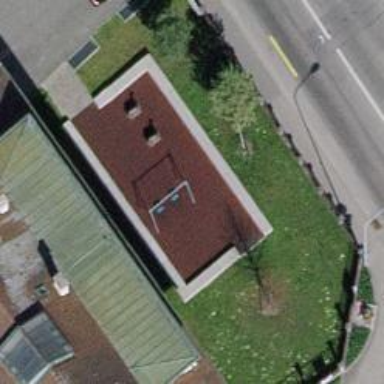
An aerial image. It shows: Playground with springy equipment.